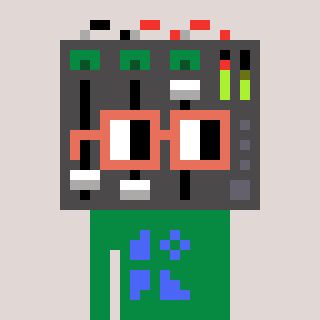
a pixel art character with square orange glasses, a mixer-shaped head and a green-colored body on a warm background